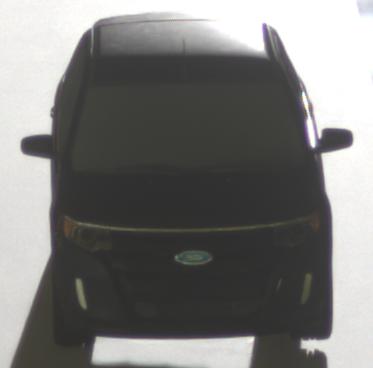
Make: Ford
Model: Edge
Detailed model: Gen. 1 Facelift
Model produced from: 2010
Model produced until: 2015
Doors: 5
Color: black
Road condition: dry road
Daytime: night
Contrast: high contrast